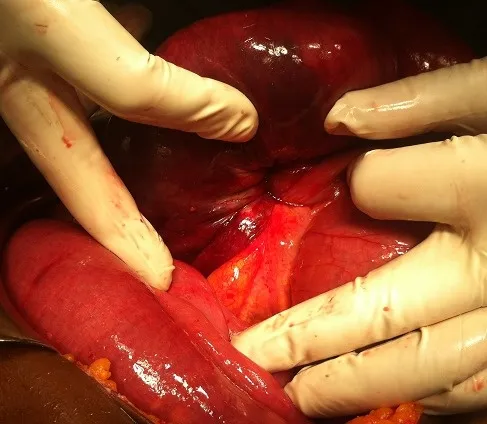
Distal ileum after detorsion showing the retractable mesenteritis.
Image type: medical_photograph (other_medical_photograph)